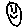
Label: smiley face